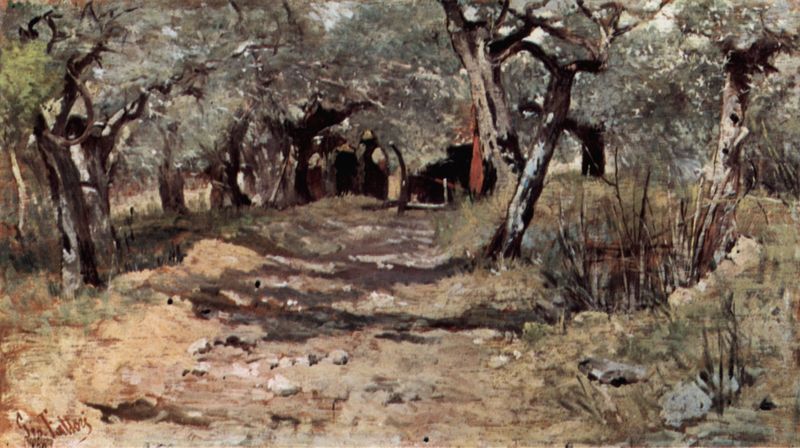
Titel: Feldweg im Olivenhain
Künstler: Giovanni Fattori
Standort: Firenze
Institution: Galleria d'Arte Moderna
Schlagwörter: baum, blätter, dunkel, gemälde, himmel, laub, schatten, weiß, baumstämme, bäume, grün, impressionismus, landschaft, menschen, ocker, sand, see, teich, äste, blumen, braun, frankreich, grau, hell, licht, renoir, schwarz, strasse, gras, haus, rot, weg, wiese, beige, malerei, barock, blass, stein, steine, signatur, öl, ast, baumstamm, erde, gräser, natur, schilf, stamm, strauch, zweige, busch, büsche, gebüsch, hütte, pfad, sonne, sträucher, boden, land, blatt, wald, bauern, landleben, schuppen, garten, sommer, ruhe, italien, pflaster, süden, mittag, schotter, trocken, farben, sonnenlicht, allee, schattierung, schattierungen, tag, vegetation, geröll, herbst, winter, südfrankreich, stille, böschung, ölgemälde, stämme, monet, manet, baumkrone, baumkronen, unscharf, unterschrift, gemalt, erdfarben, lichtung, reihe, frieden, unterholz, geäst, brauntöne, dickicht, rinde, griechenland, hain, wäldchen, flirren, wegrand, gestrüpp, grüntöne, mediterran, hohlweg, kräuter, waldweg, blätterdach, brau, erdtöne, wegesrand, erhöhung, mittelmeer, toskana, olivenbaum, oliven, halbschatten, ruhr, grässer, olivenbäume, sandweg, dichte, unbefestigt, fattori, fallois, imprsssionist, macchiaioli, flumen, 1887, gäume, halbschatte, weg bäume steine